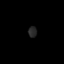
Tissue: lung
Cell type: Others
Senescence score: 0.2274
Nuclear area (px): 90
Mean DAPI intensity: 39.044